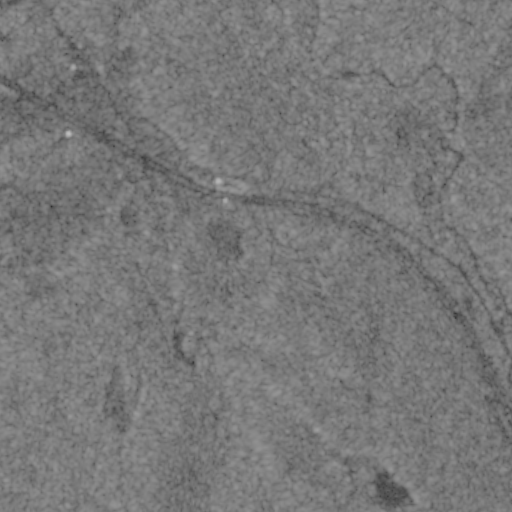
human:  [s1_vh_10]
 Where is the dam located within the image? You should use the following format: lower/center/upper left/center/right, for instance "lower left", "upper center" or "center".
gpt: The dam is located in the upper right of the image.
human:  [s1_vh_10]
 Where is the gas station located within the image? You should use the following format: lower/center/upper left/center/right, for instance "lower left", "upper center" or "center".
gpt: The gas station is located in the upper left of the image.
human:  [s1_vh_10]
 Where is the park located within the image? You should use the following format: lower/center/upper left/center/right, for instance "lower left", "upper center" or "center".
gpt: The park is located in the center left of the image.
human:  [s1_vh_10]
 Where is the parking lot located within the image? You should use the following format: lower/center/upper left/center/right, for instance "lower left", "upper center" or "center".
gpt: The parking lot is located in the upper left of the image.
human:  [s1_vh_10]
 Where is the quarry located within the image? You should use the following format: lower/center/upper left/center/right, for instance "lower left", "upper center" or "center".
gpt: The quarry is located in the upper left of the image.
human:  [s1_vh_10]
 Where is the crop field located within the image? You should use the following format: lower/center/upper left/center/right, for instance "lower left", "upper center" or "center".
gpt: There is no crop field in the image.

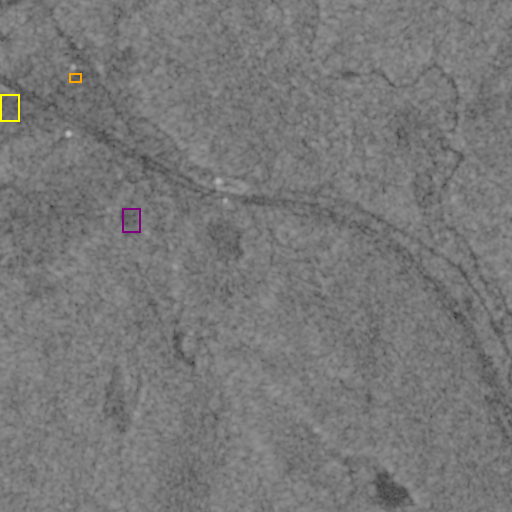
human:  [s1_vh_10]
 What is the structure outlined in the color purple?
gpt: The structure outlined in purple is a park.
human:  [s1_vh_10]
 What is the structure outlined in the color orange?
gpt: The structure outlined in orange is a parking lot.
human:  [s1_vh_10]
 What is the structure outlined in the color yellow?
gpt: The structure outlined in yellow is a quarry.
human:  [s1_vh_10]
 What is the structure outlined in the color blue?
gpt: There is no blue outline.